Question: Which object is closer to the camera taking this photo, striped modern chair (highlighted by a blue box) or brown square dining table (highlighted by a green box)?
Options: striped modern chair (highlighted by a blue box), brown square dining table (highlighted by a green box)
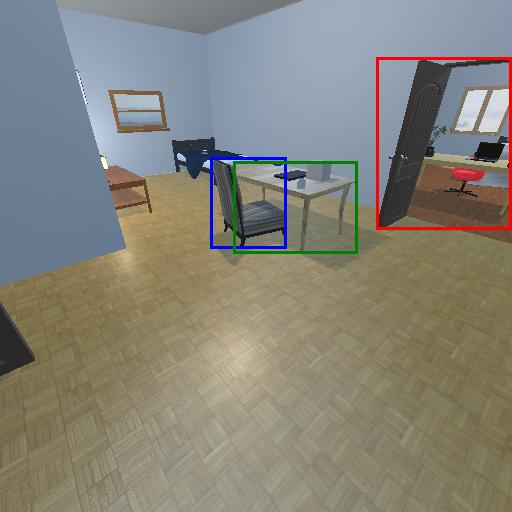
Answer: striped modern chair (highlighted by a blue box)